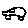
Label: car